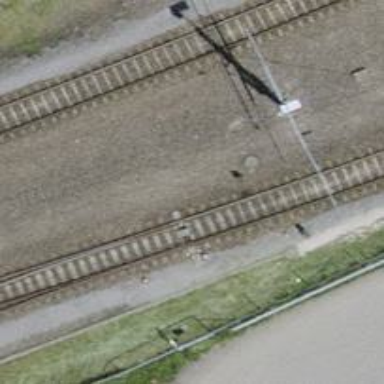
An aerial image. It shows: Railway switch.